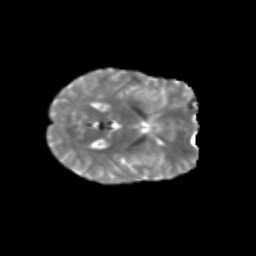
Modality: T2w
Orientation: axial
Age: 35
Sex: female
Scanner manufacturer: siemens
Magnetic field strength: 3 T
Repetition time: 1.8 s
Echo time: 0.07 s